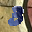
Label: 3